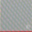
Piece: xx